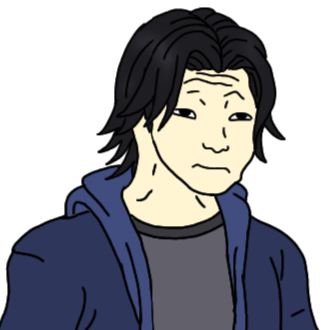
Label: 5_Doomer